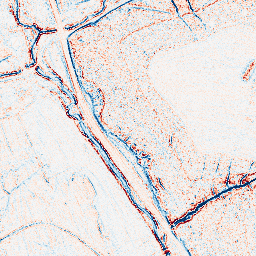
Category: edge_preserving
Decomposition family: bilateral
Decomposition parameters: d: 5
sigma_color: 100
sigma_space: 150
Upsampling method: sinc_hamming
Upsampling parameters: scale: 2
kernel_size: 8
Upsampling scale: 2